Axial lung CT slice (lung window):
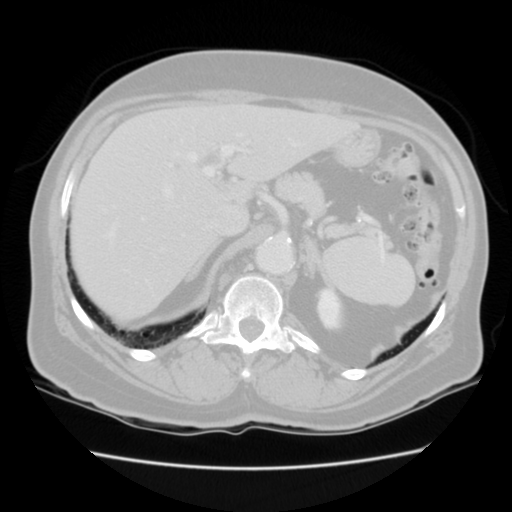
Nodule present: no